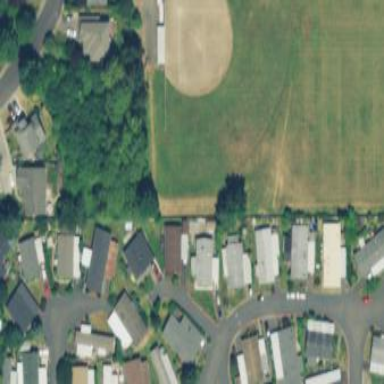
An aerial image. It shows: Baseball pitch for leisure land activities.